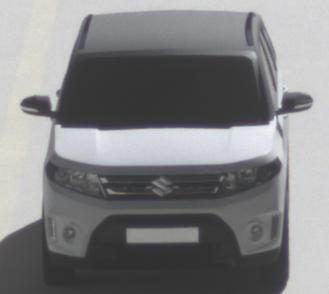
Make: Suzuki
Model: Vitara 1.6
Detailed model: Vitara (LY)
Model produced from: 2015/04
Model produced until: 2018/08
Doors: 5
Color: white
Road condition: dry road
Daytime: morning or afternoon
Contrast: high contrast